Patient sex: M
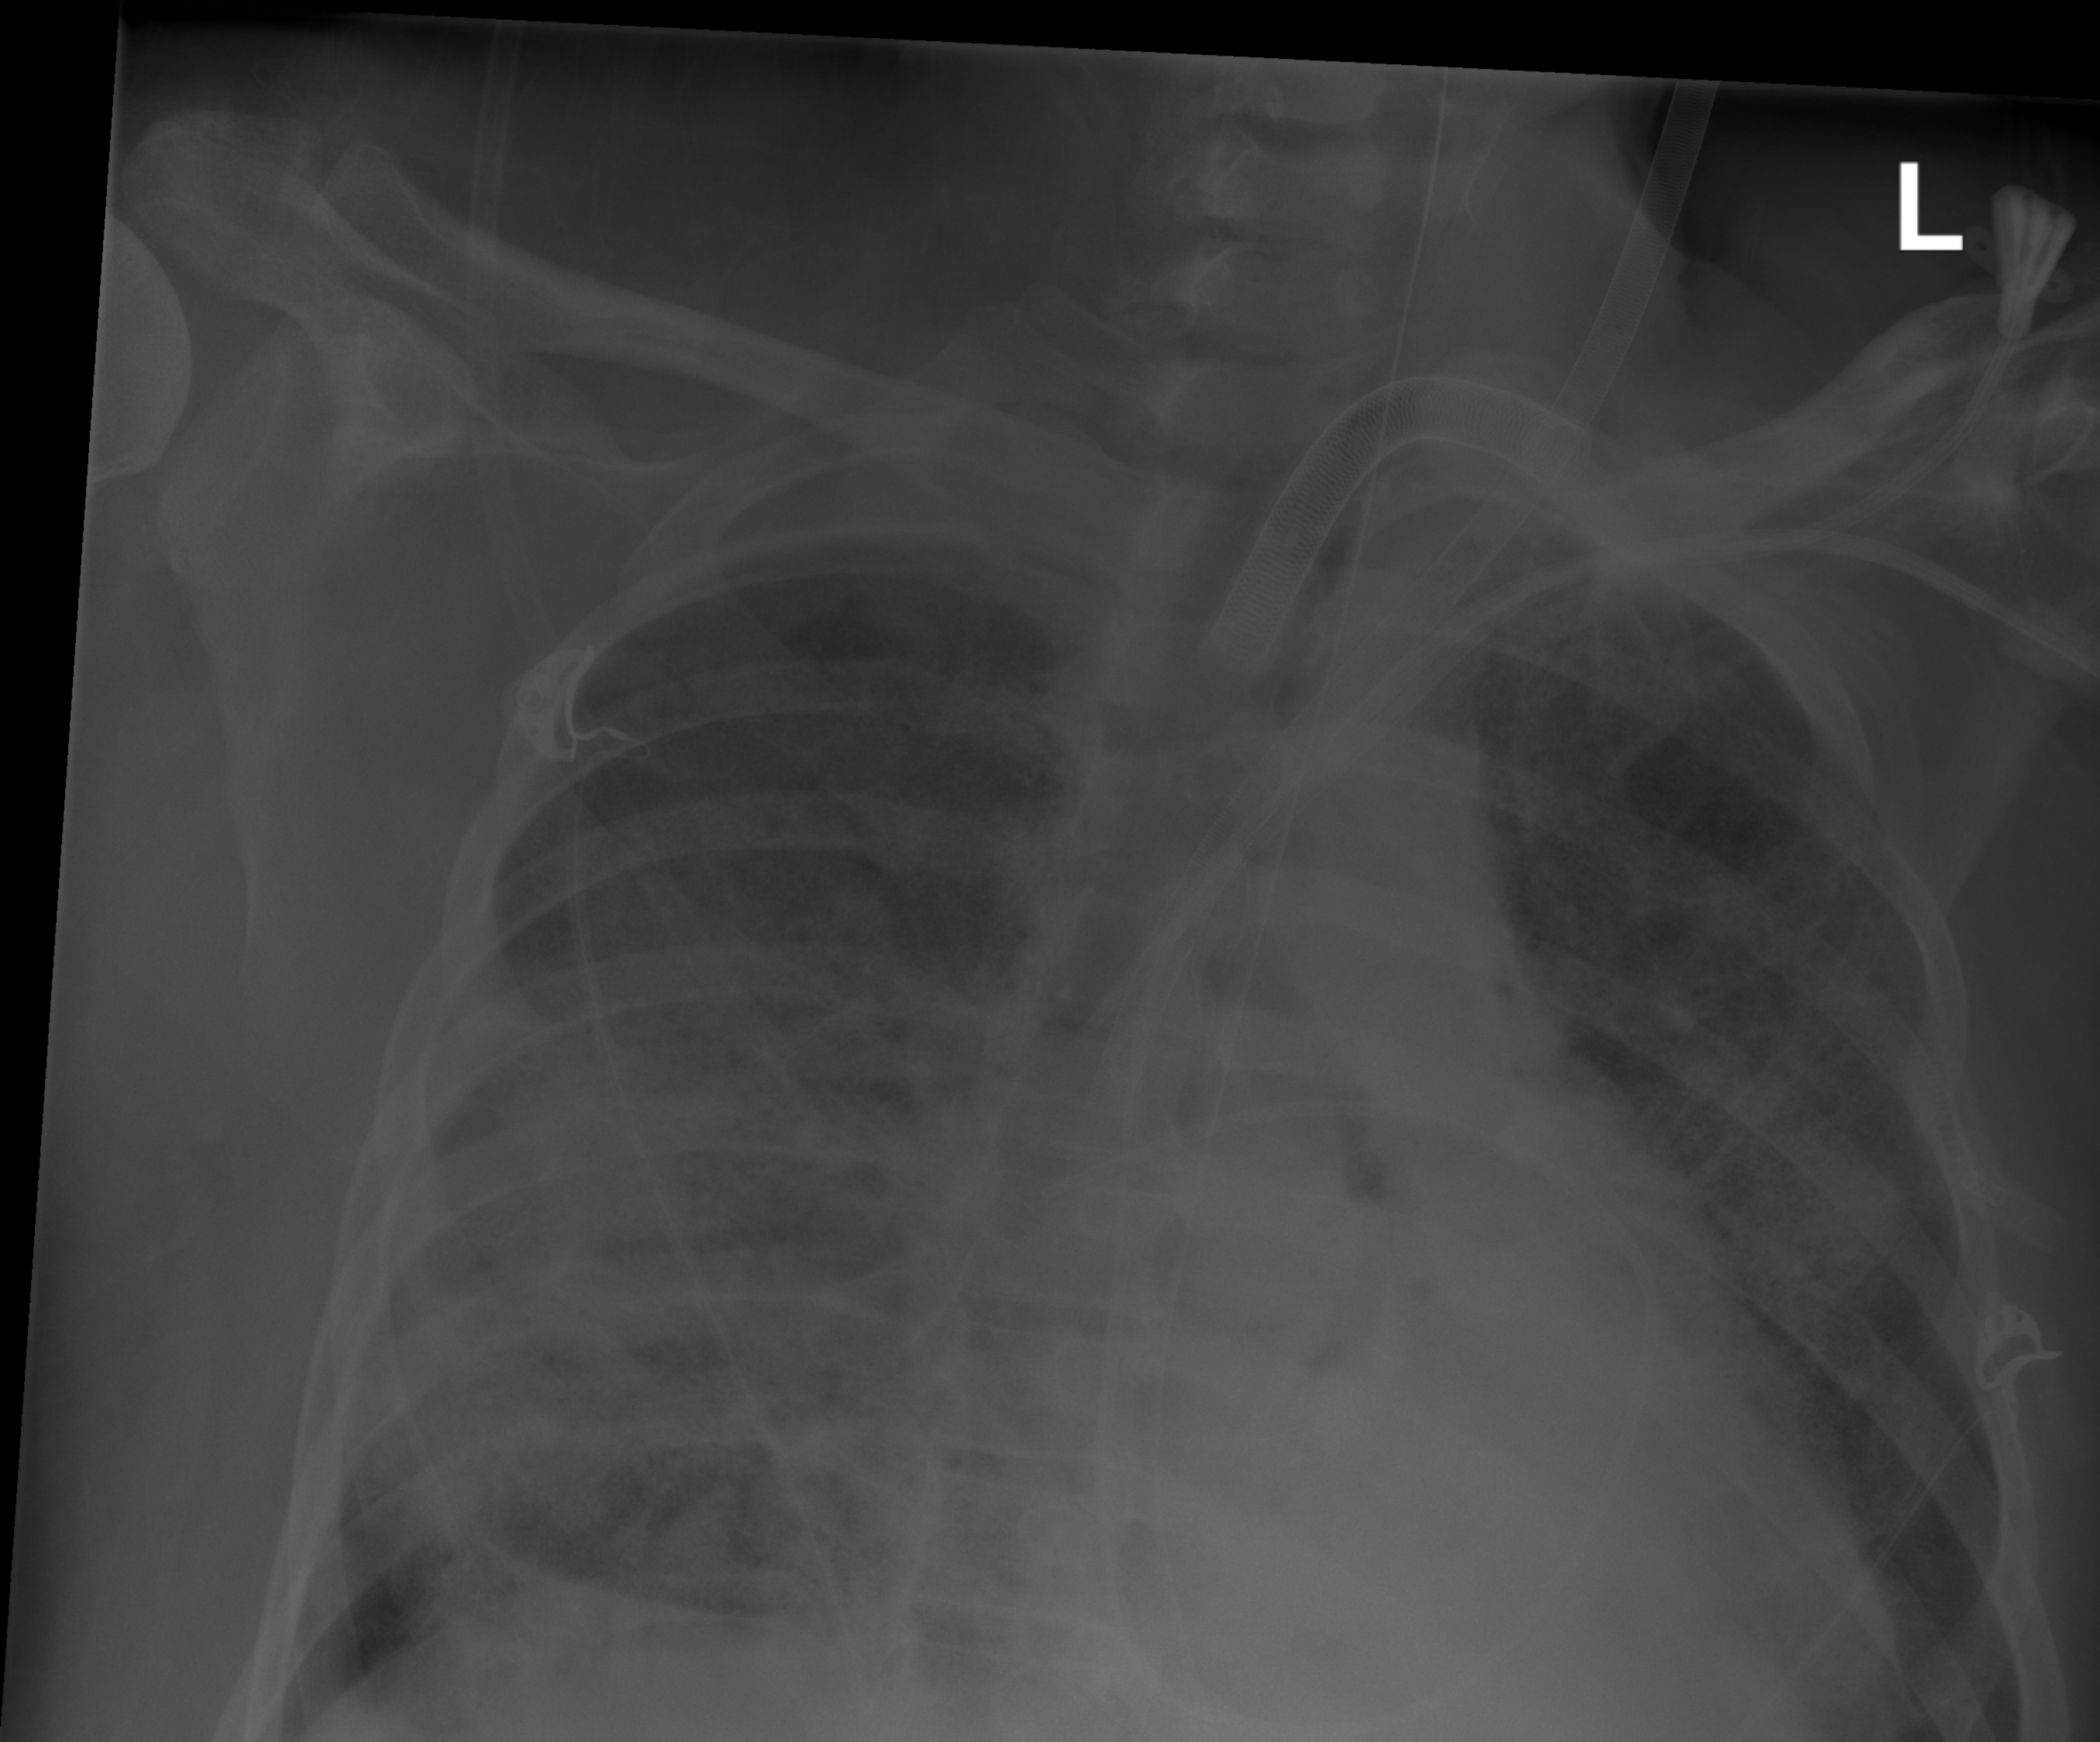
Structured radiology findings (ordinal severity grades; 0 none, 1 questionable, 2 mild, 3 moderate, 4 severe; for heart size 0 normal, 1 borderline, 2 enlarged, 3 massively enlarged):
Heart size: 0
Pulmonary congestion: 3
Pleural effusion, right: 2
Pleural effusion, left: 0
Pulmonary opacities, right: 4
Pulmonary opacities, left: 4
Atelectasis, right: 3
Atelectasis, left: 3